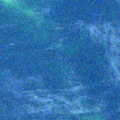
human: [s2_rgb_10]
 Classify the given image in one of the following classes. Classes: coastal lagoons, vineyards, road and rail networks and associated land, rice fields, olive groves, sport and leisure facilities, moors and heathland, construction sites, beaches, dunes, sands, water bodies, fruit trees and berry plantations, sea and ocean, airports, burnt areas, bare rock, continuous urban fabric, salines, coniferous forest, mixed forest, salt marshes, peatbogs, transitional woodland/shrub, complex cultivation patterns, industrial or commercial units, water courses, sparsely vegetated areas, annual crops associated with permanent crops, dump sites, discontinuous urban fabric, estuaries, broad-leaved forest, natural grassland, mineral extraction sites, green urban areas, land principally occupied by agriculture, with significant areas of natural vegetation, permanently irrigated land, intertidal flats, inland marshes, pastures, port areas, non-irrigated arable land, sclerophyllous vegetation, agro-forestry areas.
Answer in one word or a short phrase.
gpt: water bodies